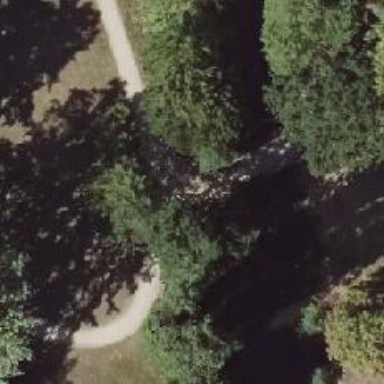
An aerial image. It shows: Compacted footway.